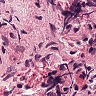
Metastatic tissue present: no